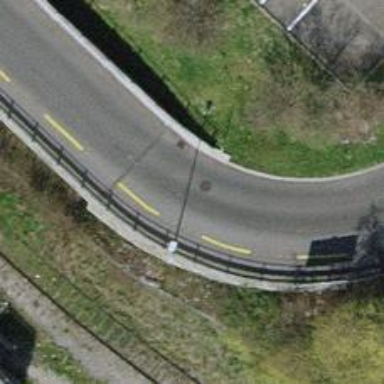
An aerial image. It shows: Service road with advisory opposite lane cycleway.